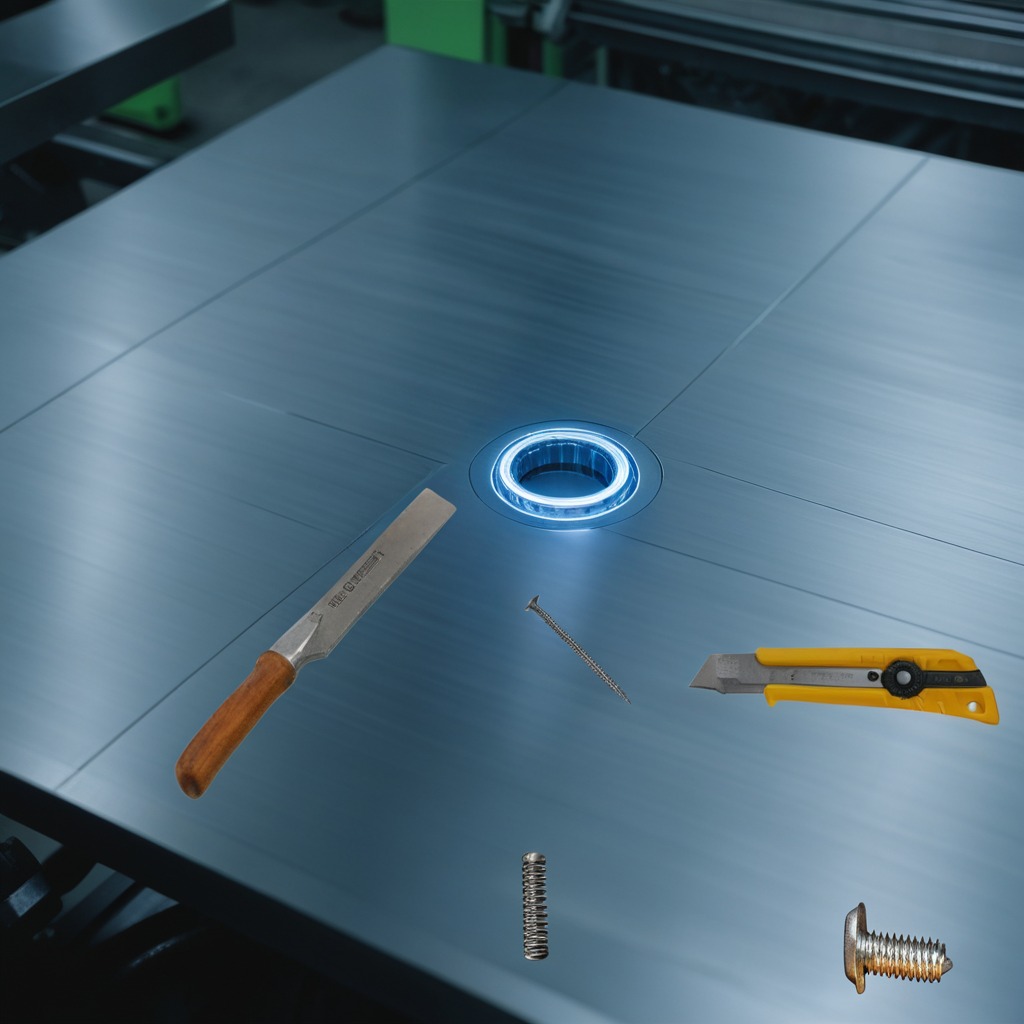
A utility knife, a metal machine screw, an iron nail, a coiled metal spring, and a handheld metal saw are lying on a metal table in a machine shop under fluorescent lights.